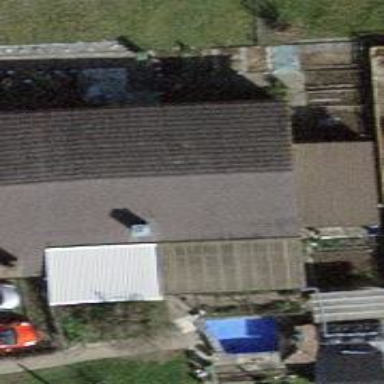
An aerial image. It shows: Residential house.